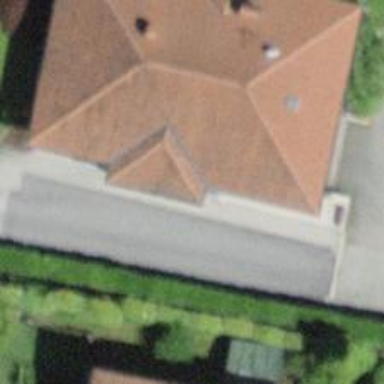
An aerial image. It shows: Detached building.